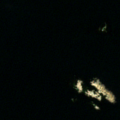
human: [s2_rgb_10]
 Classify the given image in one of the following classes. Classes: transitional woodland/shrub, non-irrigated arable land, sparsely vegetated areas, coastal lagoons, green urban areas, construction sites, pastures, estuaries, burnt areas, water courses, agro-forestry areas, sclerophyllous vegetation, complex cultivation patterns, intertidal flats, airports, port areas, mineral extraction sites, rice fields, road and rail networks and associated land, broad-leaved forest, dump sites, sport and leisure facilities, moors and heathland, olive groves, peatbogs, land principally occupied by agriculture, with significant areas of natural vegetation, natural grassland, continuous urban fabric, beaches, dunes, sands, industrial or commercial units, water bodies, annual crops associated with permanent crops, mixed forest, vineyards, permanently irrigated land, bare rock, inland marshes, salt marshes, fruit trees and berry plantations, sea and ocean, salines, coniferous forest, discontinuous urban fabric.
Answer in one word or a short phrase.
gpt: sea and ocean